Question: I am custumizing all segmented controls in my app with the following code.Initially I set the selected segment to index 2.
Everything works perfect in IOS 6.While I was testing the app on IOS5, I realised that the initial setting of segmented control had a bug.The separation image between selected and unselected state is not set right.Due to that it looks like this.
If i change the selected segments by tapping the segmentedcontrol behaves normal.It is very weird.What elsse shall i do to prevent this strange behaviour?

'''
UISegmentedControl *localSegmentedControl = [[UISegmentedControl alloc] init];
if ([localSegmentedControl respondsToSelector:@selector(setBackgroundImage:forState:barMetrics:)]) {
UIImage *segmentUnselectedSelectedDivider = [UIImage imageNamed:@"segmentedControlSeperatorNS.png"];
UIImage *segmentSelectedUnselectedDivider = [UIImage imageNamed:@"segmentedControlSeperatorSN.png"];
UIImage *segmentUnselectedUnselectedDivider = [UIImage imageNamed:@"segmentedControlSeperatorNN.png"];
UIImage *segmentUnselected = [[UIImage imageNamed:@"barButtonPlain.png"] stretchableImageWithLeftCapWidth:7 topCapHeight:0];
UIImage *segmentSelected = [[UIImage imageNamed:@"doneButton.png"] stretchableImageWithLeftCapWidth:7 topCapHeight:0];
[[UISegmentedControl appearance] setBackgroundImage:segmentUnselected
forState:UIControlStateNormal barMetrics:UIBarMetricsDefault];
[[UISegmentedControl appearance] setBackgroundImage:segmentSelected
forState:UIControlStateSelected barMetrics:UIBarMetricsDefault];
[[UISegmentedControl appearance] setDividerImage:segmentUnselectedUnselectedDivider
forLeftSegmentState:UIControlStateNormal
rightSegmentState:UIControlStateNormal
barMetrics:UIBarMetricsDefault];
[[UISegmentedControl appearance] setDividerImage:segmentSelectedUnselectedDivider
forLeftSegmentState:UIControlStateSelected
rightSegmentState:UIControlStateNormal
barMetrics:UIBarMetricsDefault];
[[UISegmentedControl appearance] setDividerImage:segmentUnselectedSelectedDivider
forLeftSegmentState:UIControlStateNormal
rightSegmentState:UIControlStateSelected
barMetrics:UIBarMetricsDefault];
}
'''
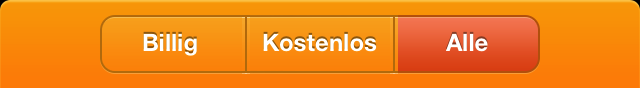
Answer: After trying all relevant approached explained in <URL>
i figured out that the problem is related with the width of the separation line.The tutorial about segmented control customisation in <URL>.
I made them exactly 2px wide and the problem is resolved.